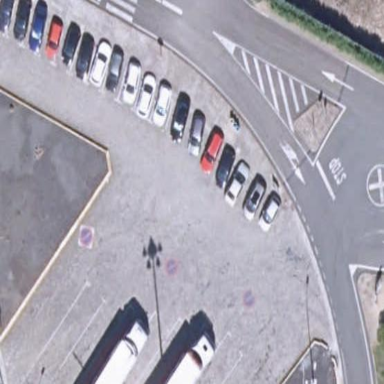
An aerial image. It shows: Parking area with surface.